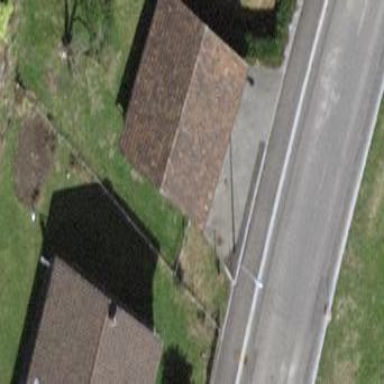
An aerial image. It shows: Garage building.